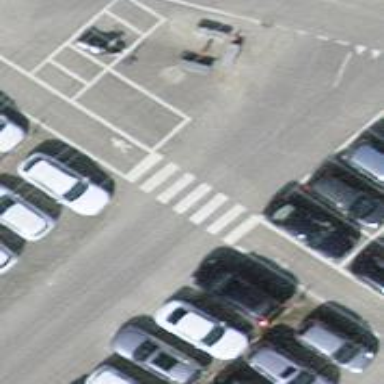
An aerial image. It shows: Paved parking aisle used as service road.